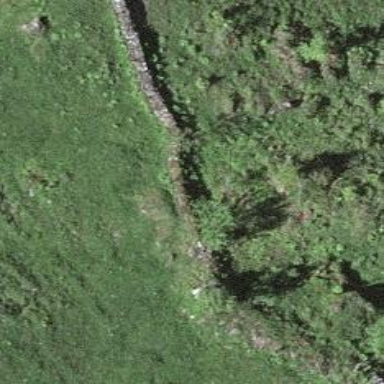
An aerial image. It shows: Dry stone wall barrier.